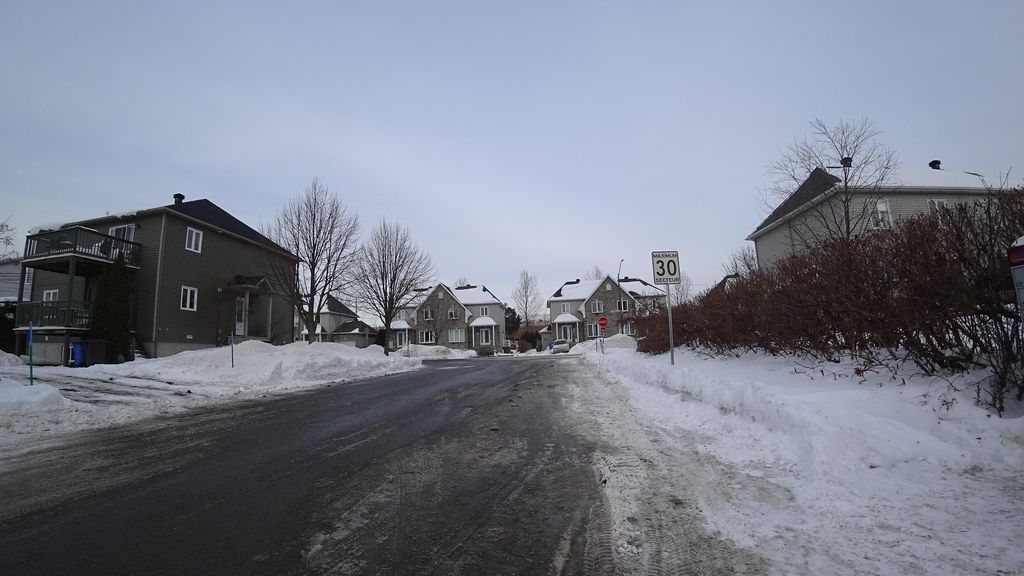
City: quebec_city